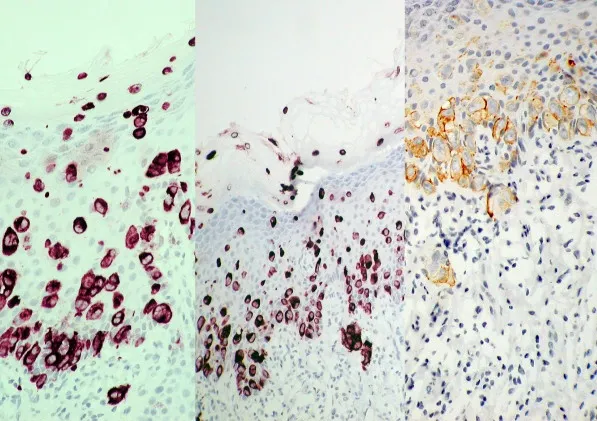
Immunohistochemical stain of a resected specimen showing occasional cells near the margin.
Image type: pathology (immunostaining)